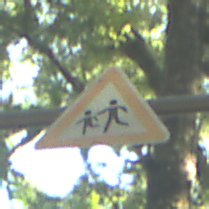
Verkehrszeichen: KinderRechts
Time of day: Midday
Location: Outdoor (Nature)
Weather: Clear
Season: NotSpecified
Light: Natural